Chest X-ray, PA view. Patient: 64 years old, sex F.
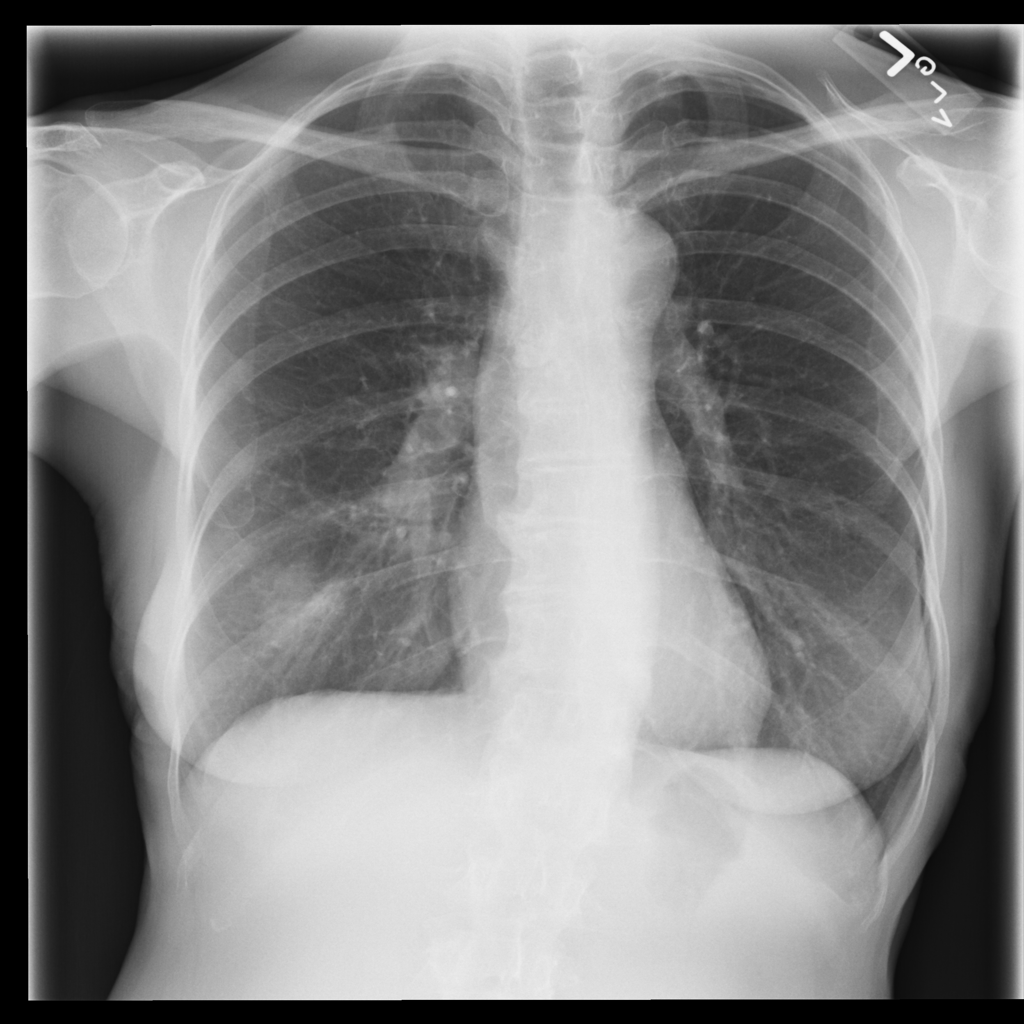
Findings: No Finding